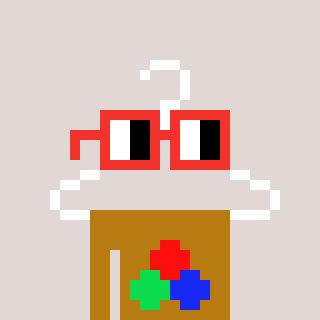
a pixel art character with square red glasses, a hanger-shaped head and a gold-colored body on a warm background